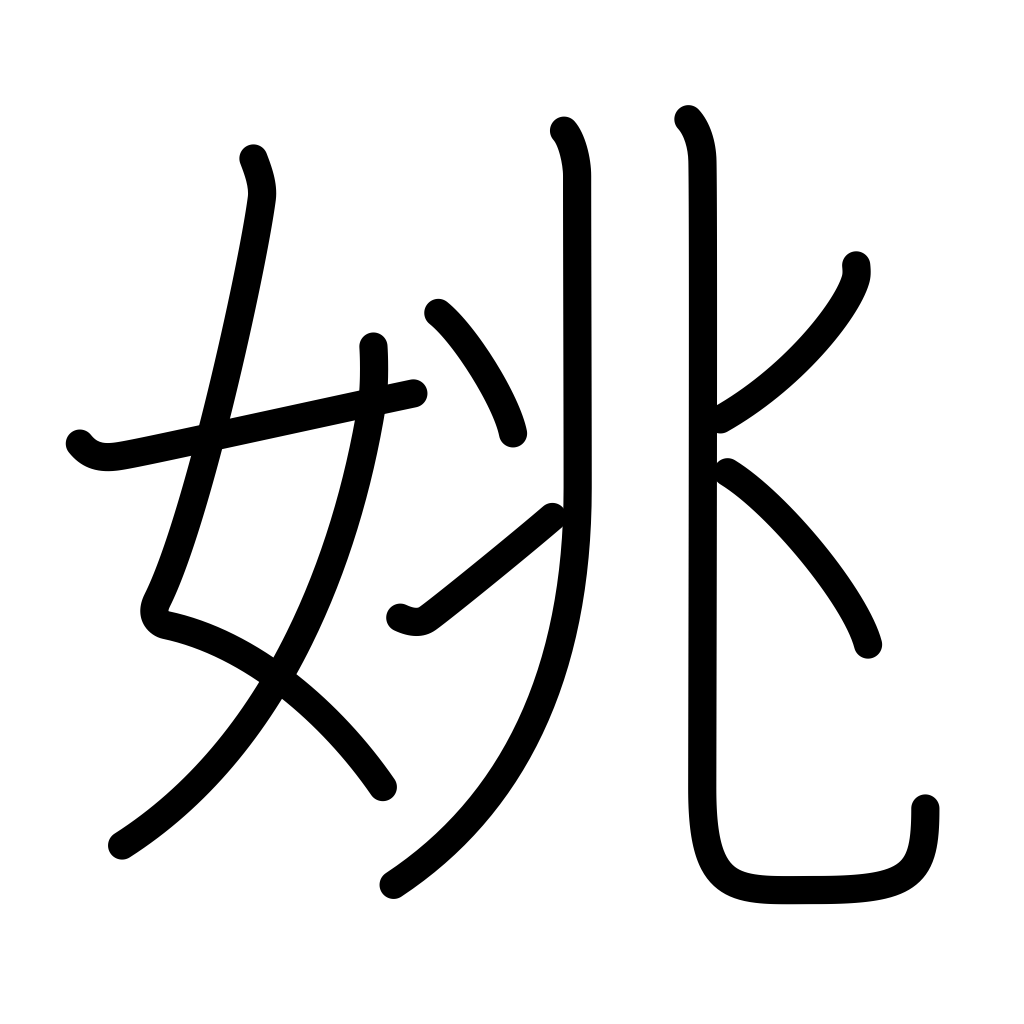
Meaning: beautiful